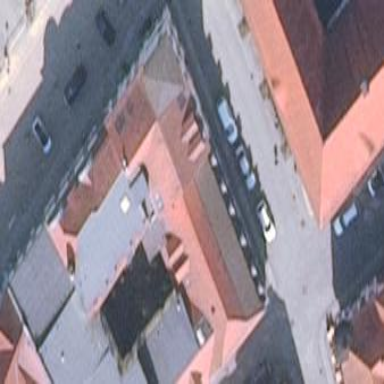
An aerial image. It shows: Building featuring apartments with half-hipped roof.